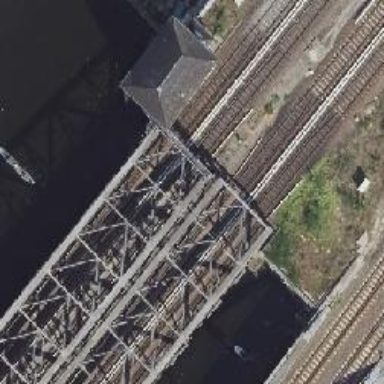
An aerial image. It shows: Truss bridge carrying electrified light rail tracks.